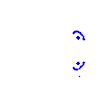
Particle: proton